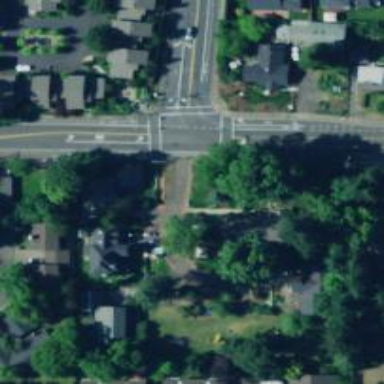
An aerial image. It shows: Marked crossing on footway.